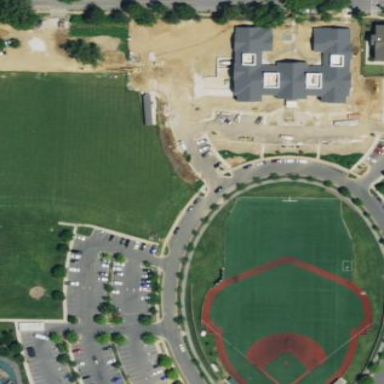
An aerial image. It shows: Pitch with artificial turf designed for baseball and American football.